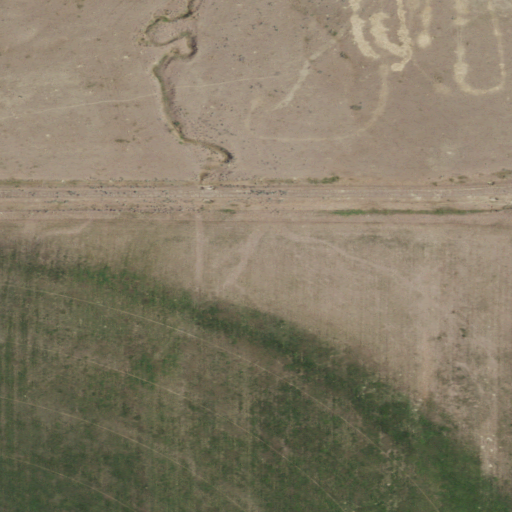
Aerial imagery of valley in Montana named Wagner Coulee containing cultivated crops, grassland, pasture, and shrub